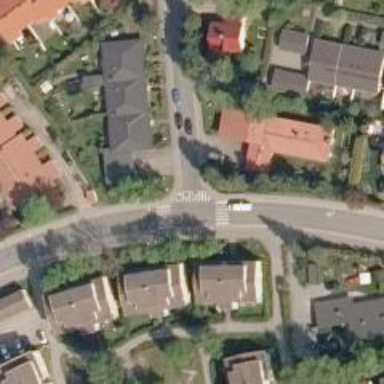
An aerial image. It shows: Uncontrolled road crossing.